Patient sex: M
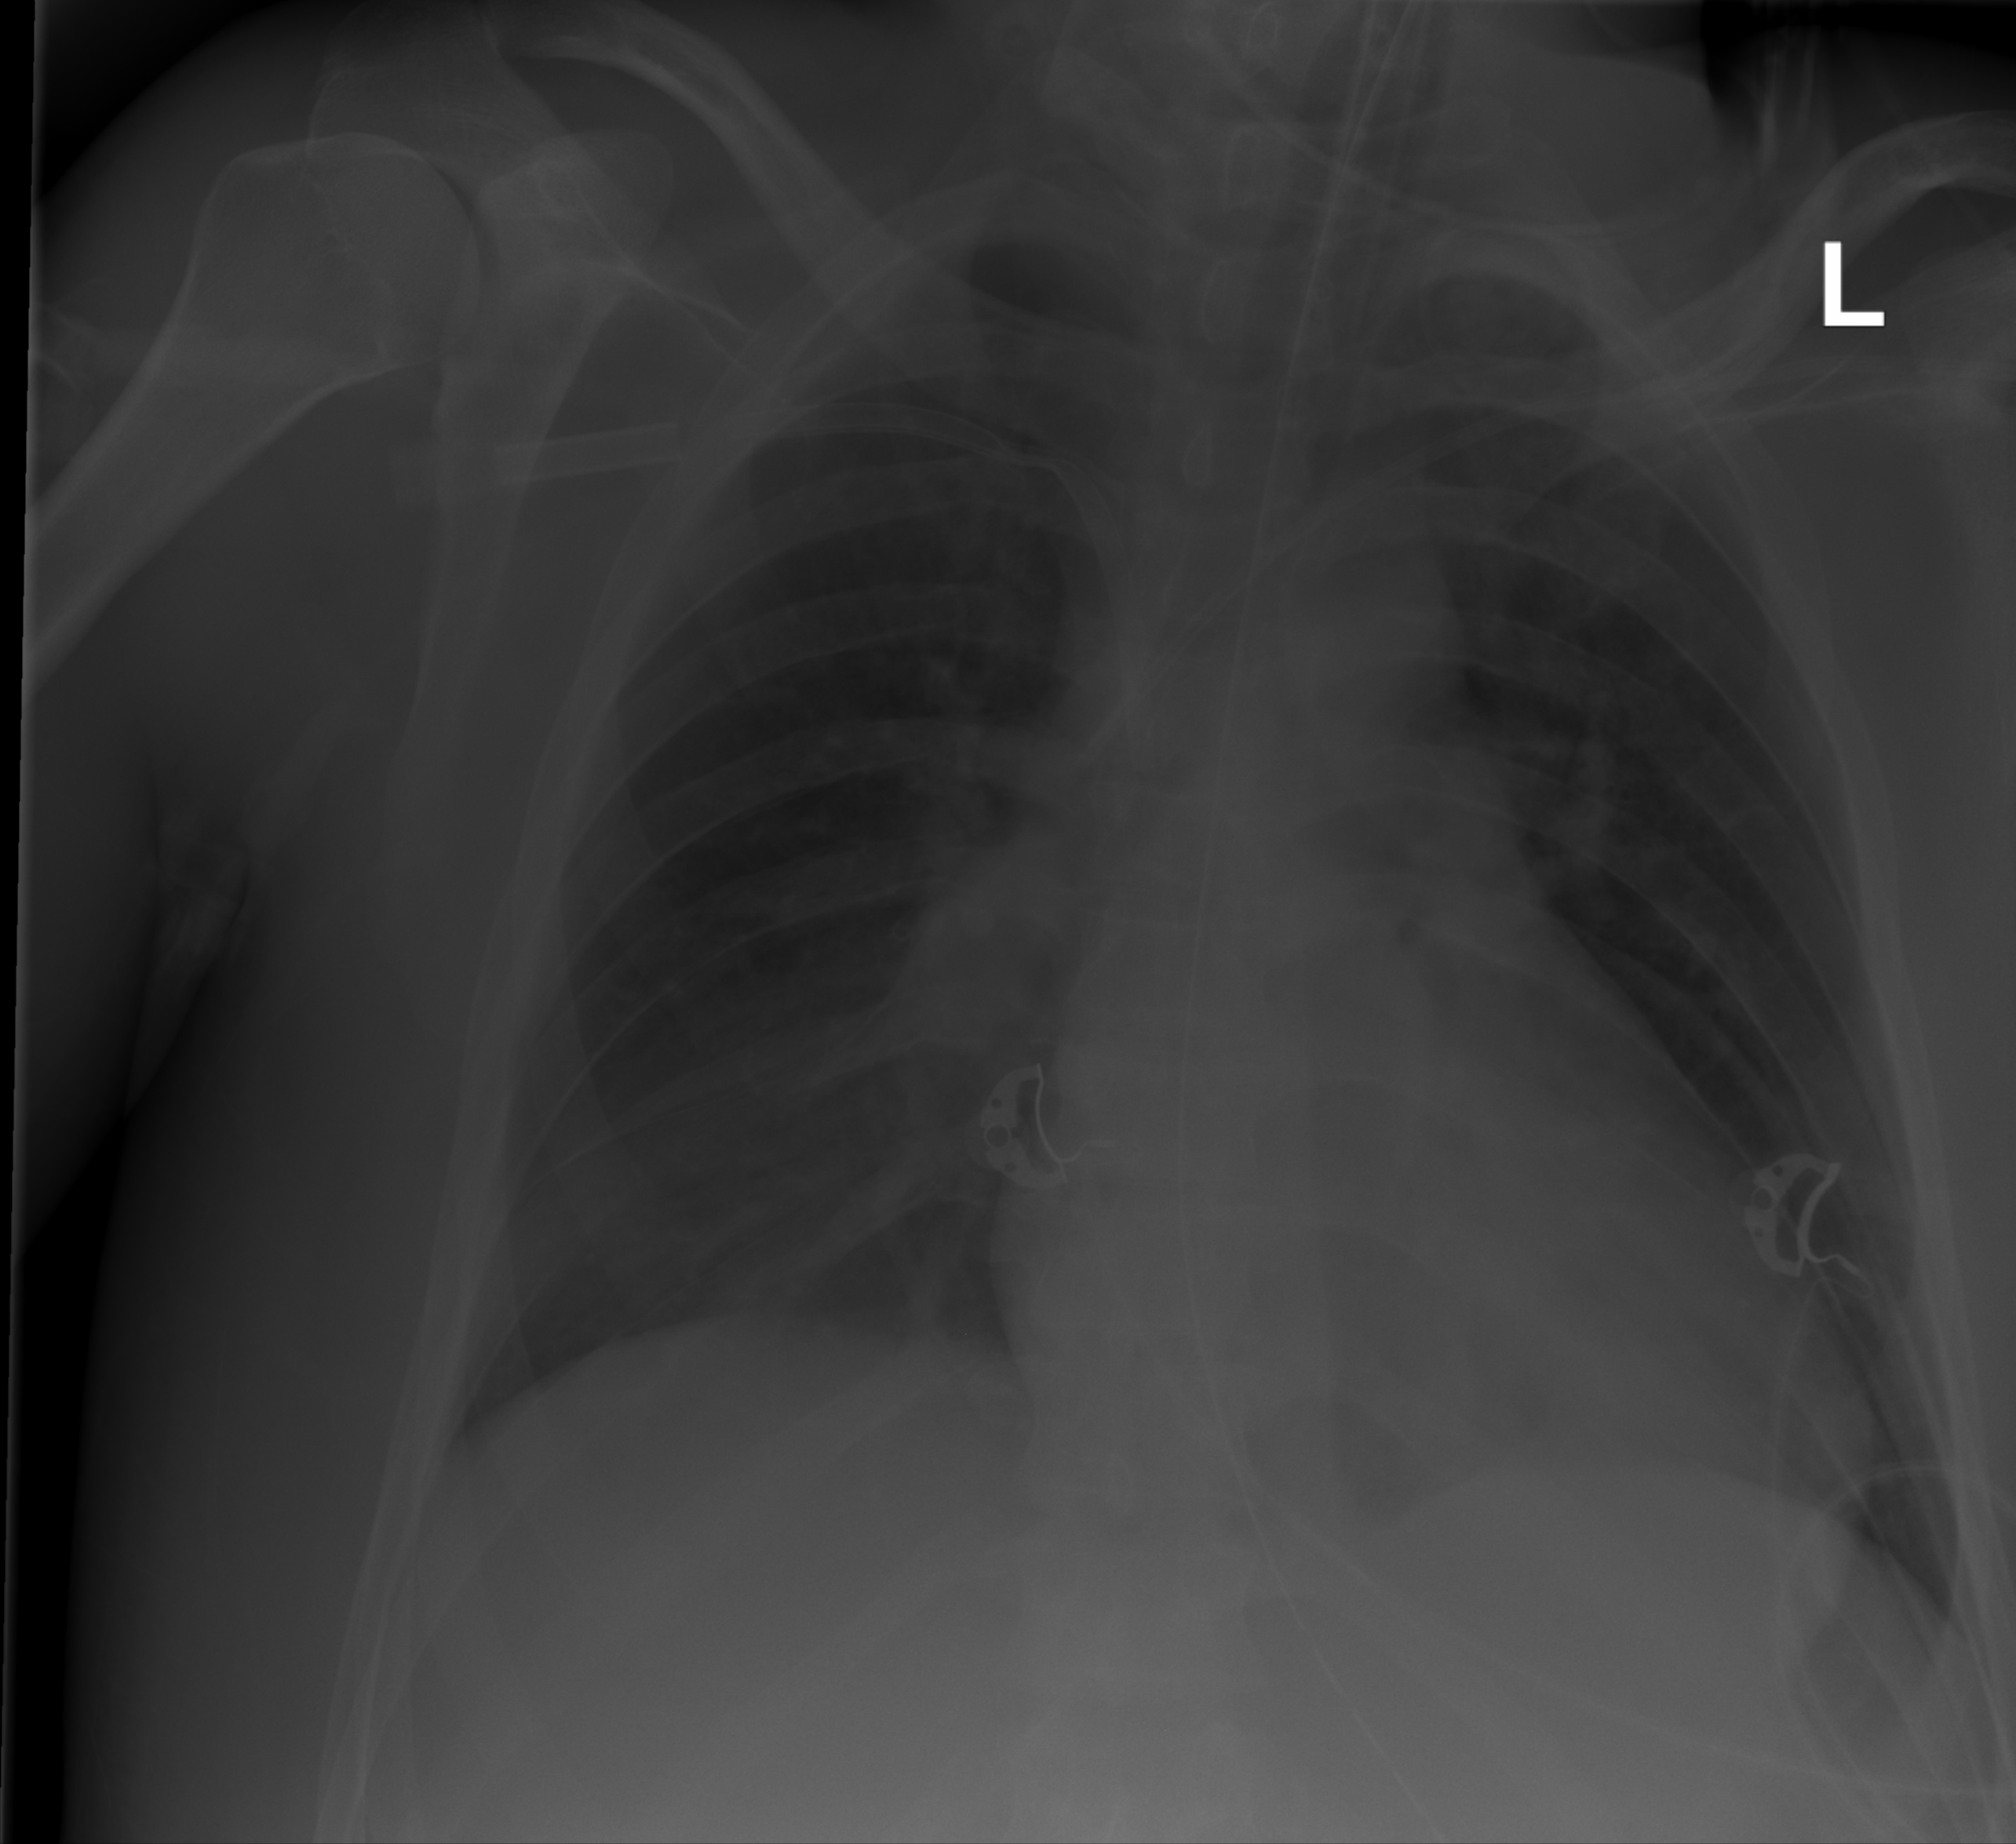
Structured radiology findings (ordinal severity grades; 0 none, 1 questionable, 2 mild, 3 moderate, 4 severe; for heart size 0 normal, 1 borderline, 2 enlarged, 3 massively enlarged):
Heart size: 0
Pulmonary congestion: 0
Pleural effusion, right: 2
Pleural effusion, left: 0
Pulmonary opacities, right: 0
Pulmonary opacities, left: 0
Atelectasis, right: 2
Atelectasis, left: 0